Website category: auto
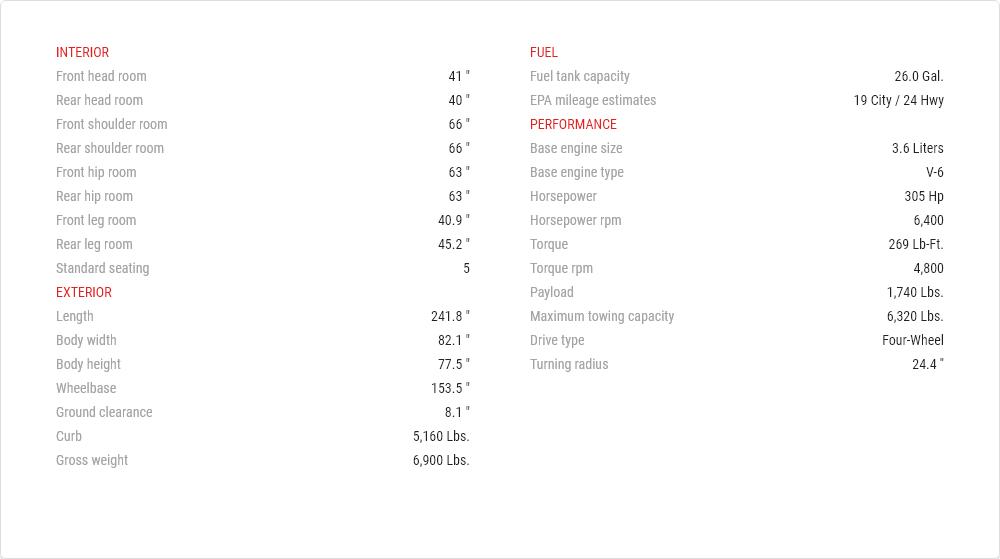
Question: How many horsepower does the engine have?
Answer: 305 hp

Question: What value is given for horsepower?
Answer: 305 hp

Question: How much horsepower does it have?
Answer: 305 hp

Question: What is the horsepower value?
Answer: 305 hp

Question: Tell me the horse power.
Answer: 305 hp

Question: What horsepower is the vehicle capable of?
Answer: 305 hp

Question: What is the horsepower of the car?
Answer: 305 hp

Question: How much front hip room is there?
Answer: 63 "

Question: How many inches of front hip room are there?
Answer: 63 "

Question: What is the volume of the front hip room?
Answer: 63 "

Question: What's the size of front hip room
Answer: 63 "